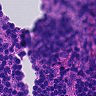
Metastatic tissue present: no